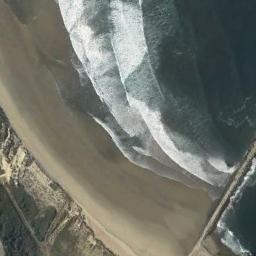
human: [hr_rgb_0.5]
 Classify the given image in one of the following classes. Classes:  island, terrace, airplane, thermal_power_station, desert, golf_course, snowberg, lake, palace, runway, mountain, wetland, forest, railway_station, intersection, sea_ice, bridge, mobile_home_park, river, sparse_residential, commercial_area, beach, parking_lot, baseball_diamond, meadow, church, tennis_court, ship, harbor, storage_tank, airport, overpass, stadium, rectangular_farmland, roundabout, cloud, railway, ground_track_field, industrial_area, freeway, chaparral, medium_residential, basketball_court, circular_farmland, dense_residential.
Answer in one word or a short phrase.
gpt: beach